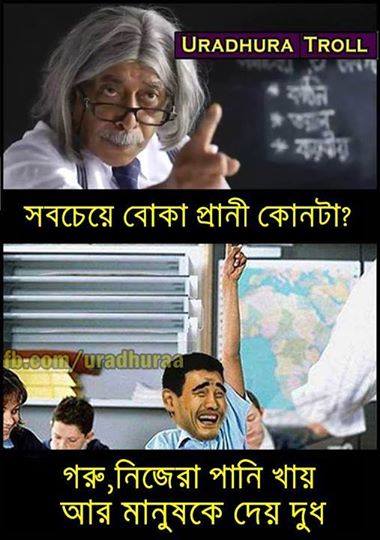
Text: সবচেয়ে বোকা প্রানী কোনটা? গরু, নিজেরা পানি খায় আর মানুষকে দেয় দুধ
Label: Non Hate